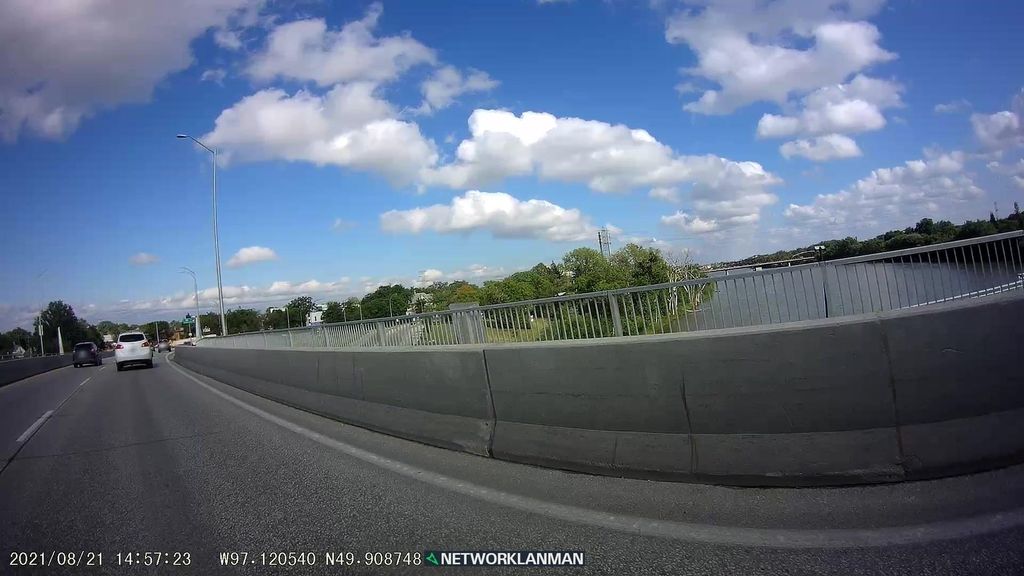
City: winnipeg